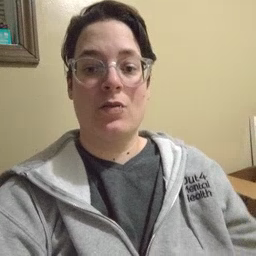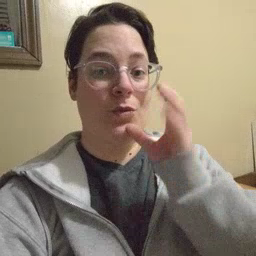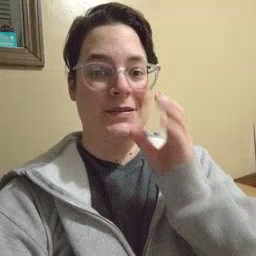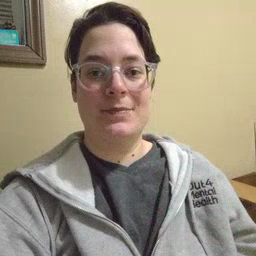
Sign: drink